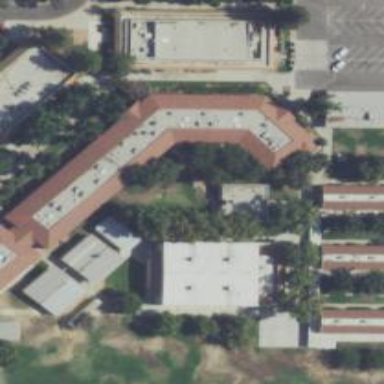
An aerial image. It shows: Building.